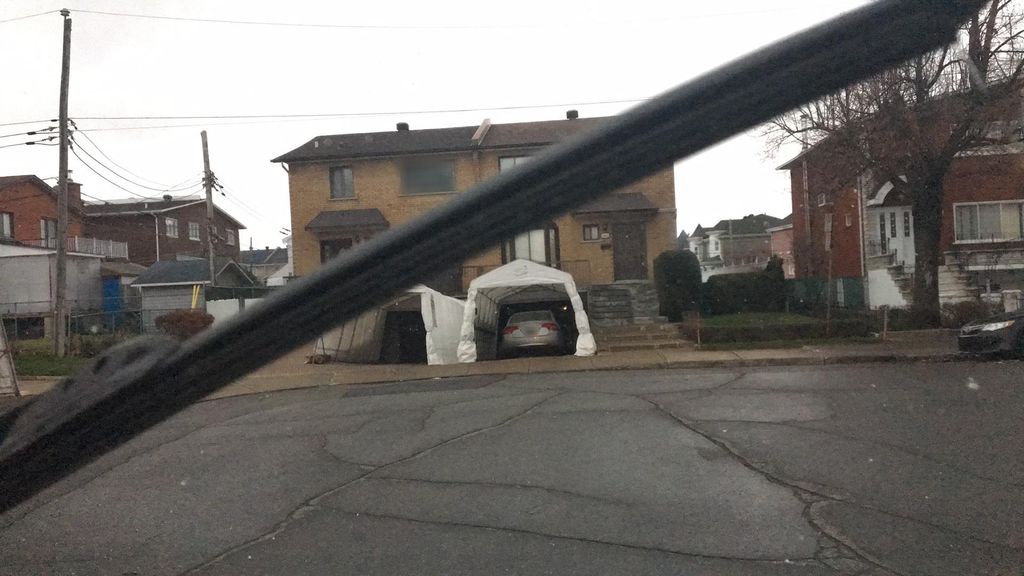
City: montreal